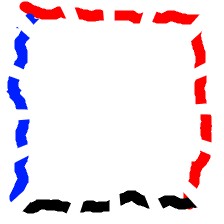
Shape: square